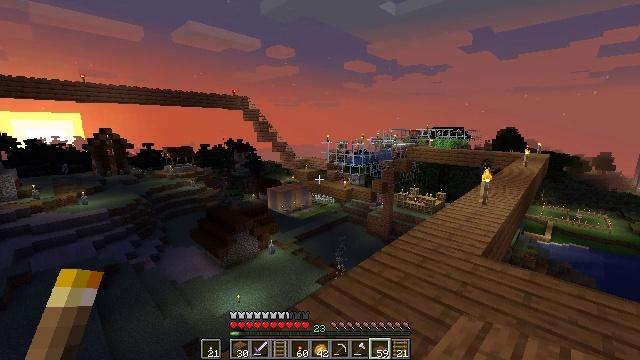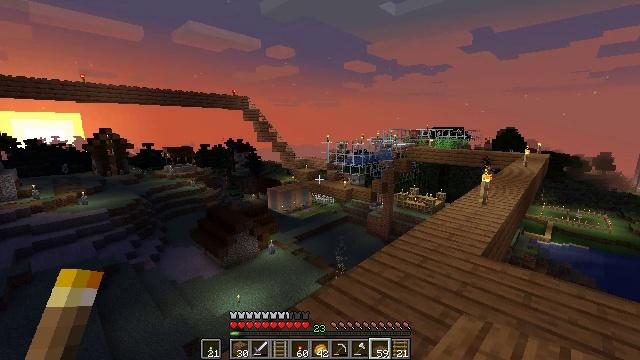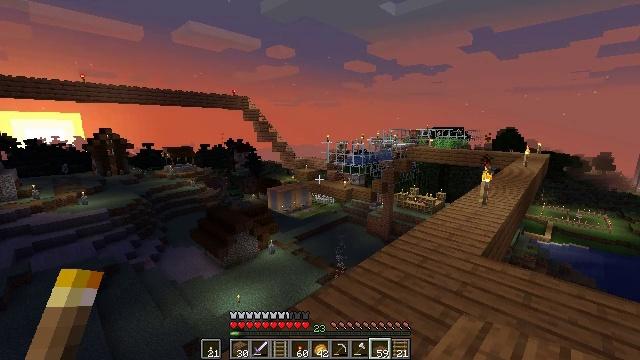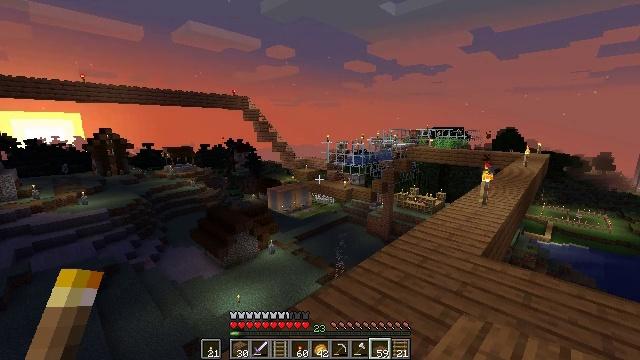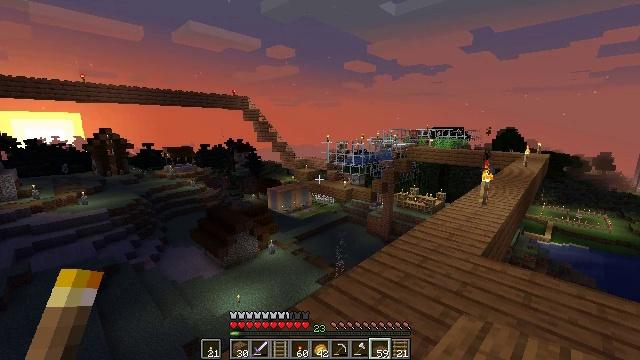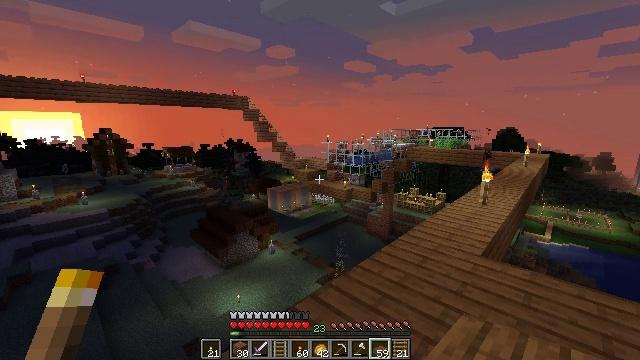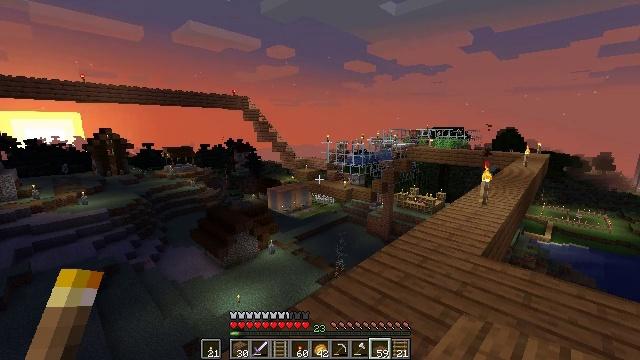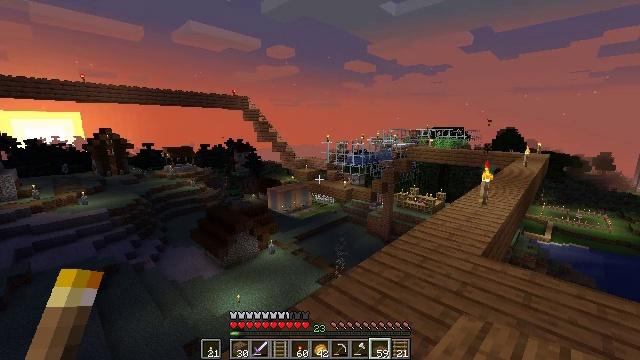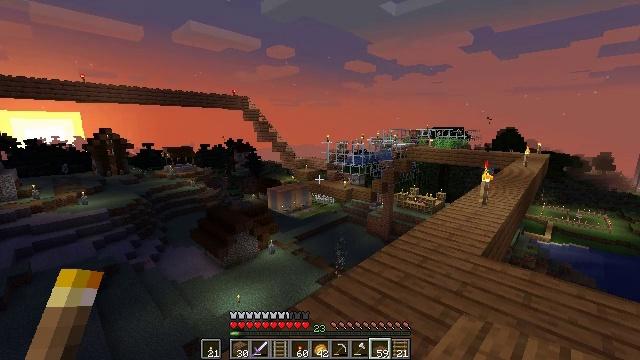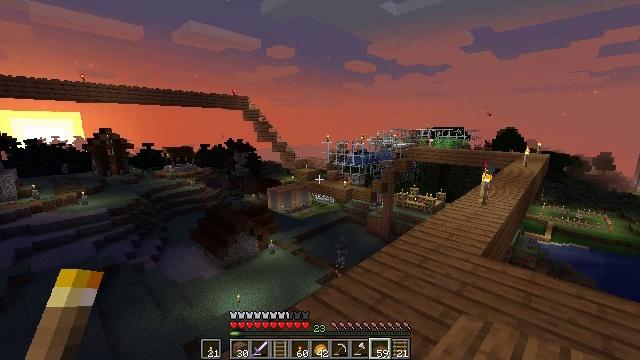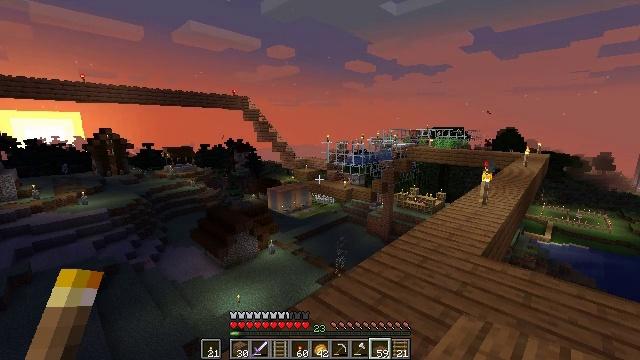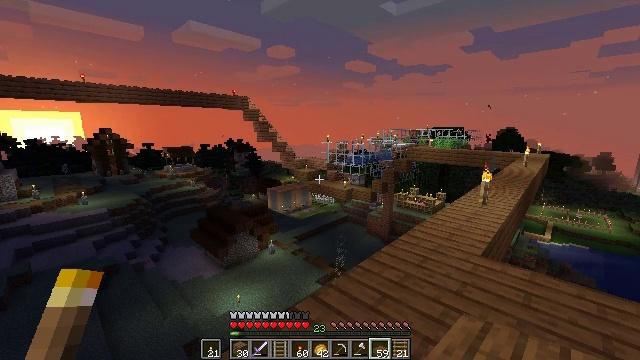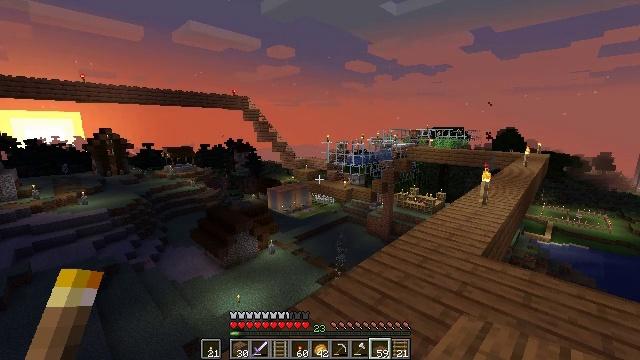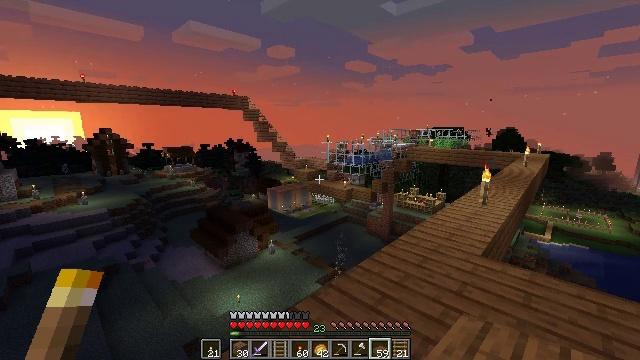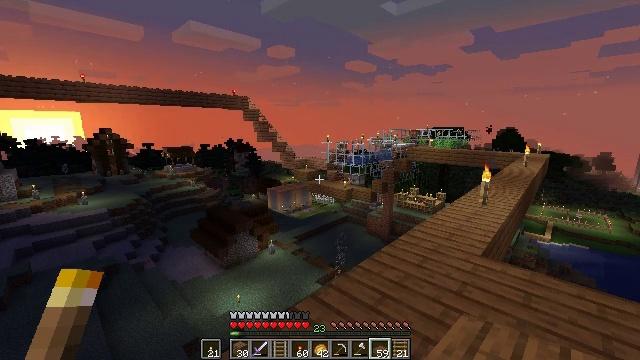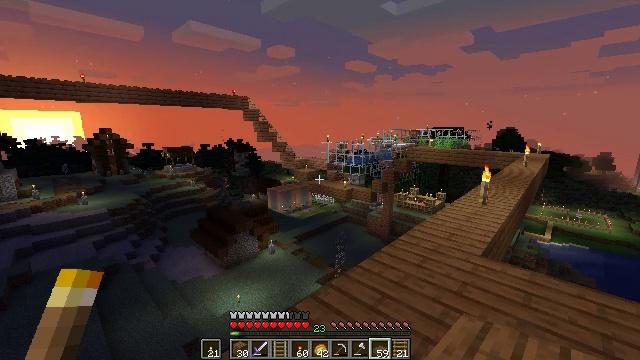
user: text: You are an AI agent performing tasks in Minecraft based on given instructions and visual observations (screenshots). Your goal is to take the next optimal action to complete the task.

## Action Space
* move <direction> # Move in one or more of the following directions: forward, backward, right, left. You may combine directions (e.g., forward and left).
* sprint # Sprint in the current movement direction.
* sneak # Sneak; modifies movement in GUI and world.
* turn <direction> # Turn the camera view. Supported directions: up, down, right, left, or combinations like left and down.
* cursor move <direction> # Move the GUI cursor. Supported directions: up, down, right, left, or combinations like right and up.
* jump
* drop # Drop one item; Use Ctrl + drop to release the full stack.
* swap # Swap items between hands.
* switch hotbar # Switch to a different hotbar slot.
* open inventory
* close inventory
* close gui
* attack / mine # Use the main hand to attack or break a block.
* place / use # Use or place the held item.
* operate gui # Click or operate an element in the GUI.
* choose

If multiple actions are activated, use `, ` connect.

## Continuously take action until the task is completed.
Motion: motion action
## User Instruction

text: Mine the rail.
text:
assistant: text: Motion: no_op
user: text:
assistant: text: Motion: no_op
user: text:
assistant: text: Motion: no_op
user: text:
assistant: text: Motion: no_op
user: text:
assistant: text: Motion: no_op
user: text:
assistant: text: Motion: no_op
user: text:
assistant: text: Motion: no_op
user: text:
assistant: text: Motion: no_op
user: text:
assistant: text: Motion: no_op
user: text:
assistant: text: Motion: no_op
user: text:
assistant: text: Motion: no_op
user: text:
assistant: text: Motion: no_op
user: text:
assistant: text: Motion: no_op
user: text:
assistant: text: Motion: no_op
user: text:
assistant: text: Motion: no_op
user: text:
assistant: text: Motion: no_op
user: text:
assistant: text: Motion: no_op
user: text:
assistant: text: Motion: no_op
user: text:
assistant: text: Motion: no_op
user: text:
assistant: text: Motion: no_op
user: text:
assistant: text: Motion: no_op
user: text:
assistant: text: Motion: no_op
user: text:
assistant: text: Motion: no_op
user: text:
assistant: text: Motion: no_op
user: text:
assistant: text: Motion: no_op
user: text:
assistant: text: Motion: no_op
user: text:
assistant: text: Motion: no_op
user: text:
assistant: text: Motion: no_op
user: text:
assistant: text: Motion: no_op
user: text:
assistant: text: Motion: no_op